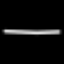
Label: line